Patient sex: F
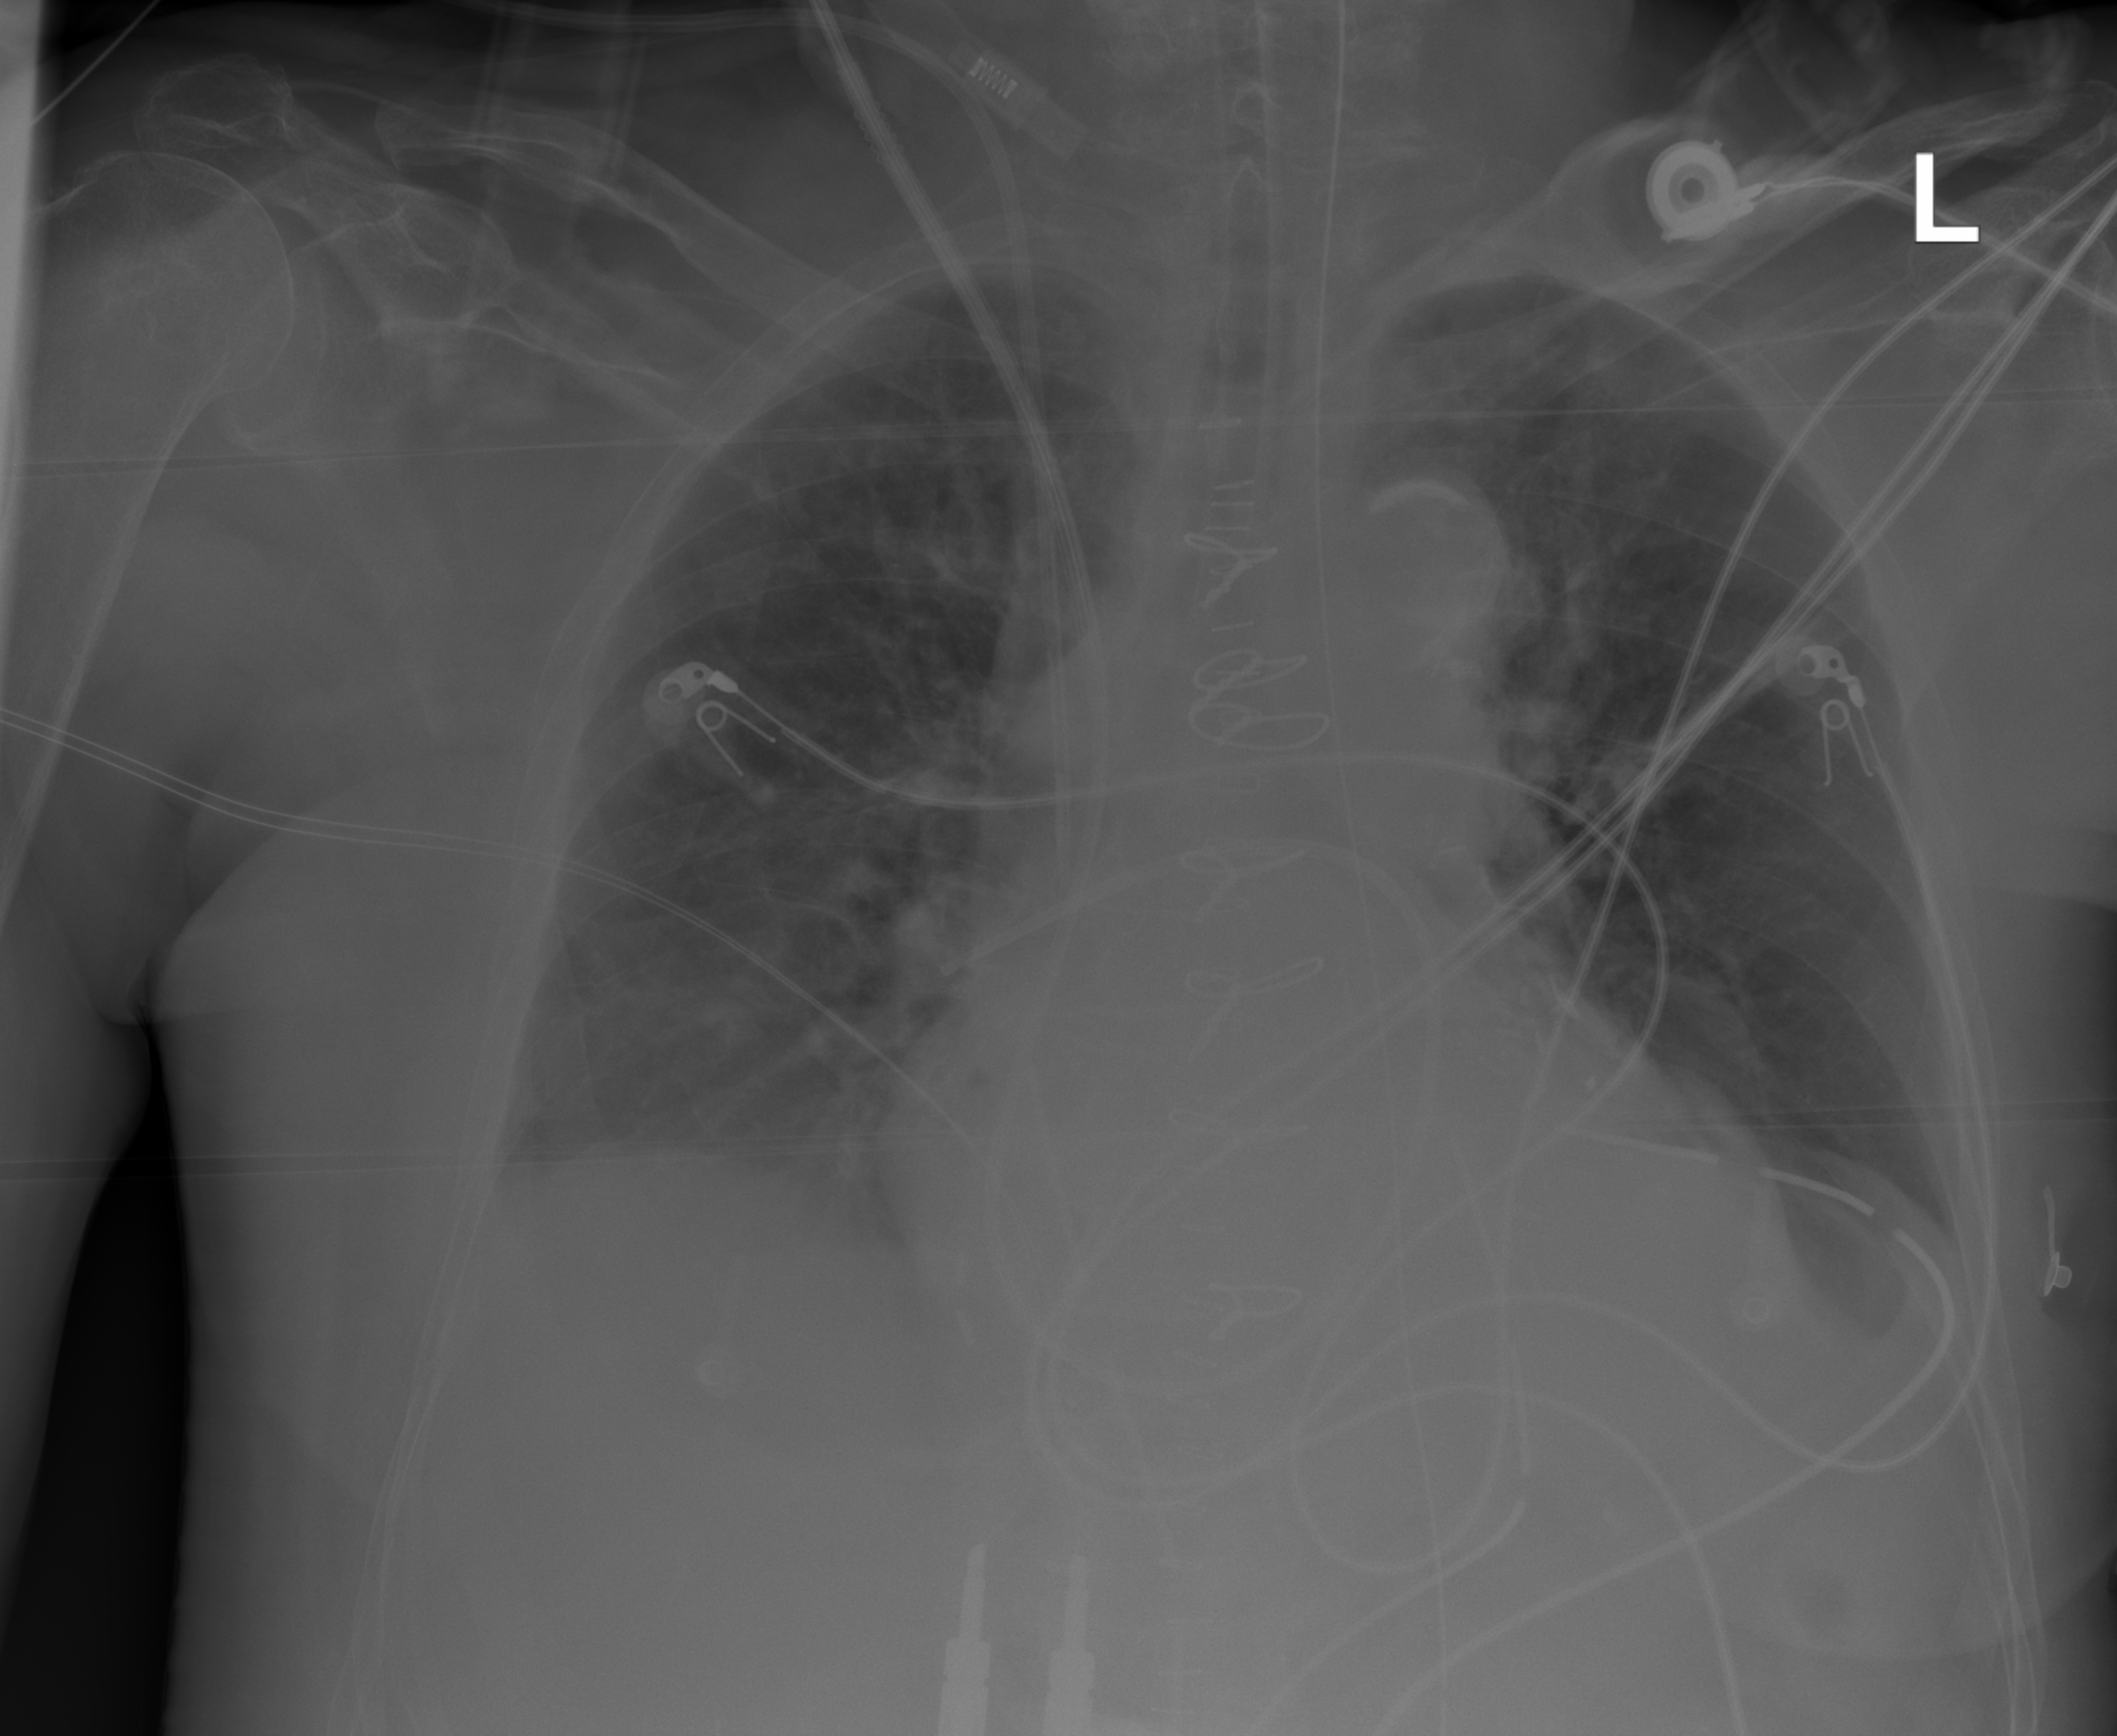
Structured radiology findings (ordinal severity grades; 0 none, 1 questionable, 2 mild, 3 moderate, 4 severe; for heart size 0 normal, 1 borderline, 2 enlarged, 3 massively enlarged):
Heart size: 2
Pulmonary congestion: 0
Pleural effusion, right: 2
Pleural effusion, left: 2
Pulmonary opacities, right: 0
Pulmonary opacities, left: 0
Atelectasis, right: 2
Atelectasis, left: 2